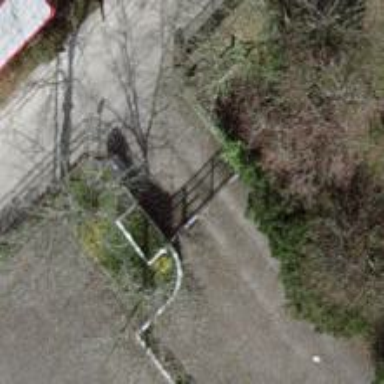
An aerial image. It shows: Gate.